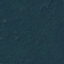
Label: Forest